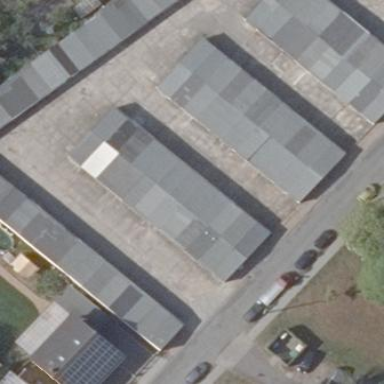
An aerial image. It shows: Group of garages.